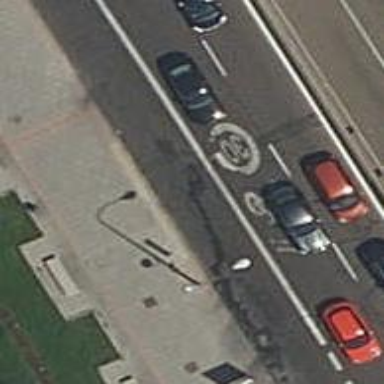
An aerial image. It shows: Bus stop with platform for public transport.